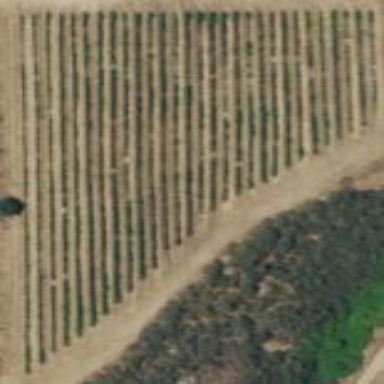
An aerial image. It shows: Unique farmland with vineyards growing grapes.